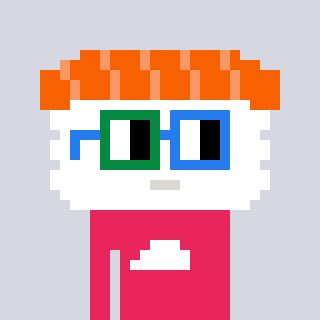
a pixel art character with square green and blue glasses, a nigiri-shaped head and a redpinkish-colored body on a cool background